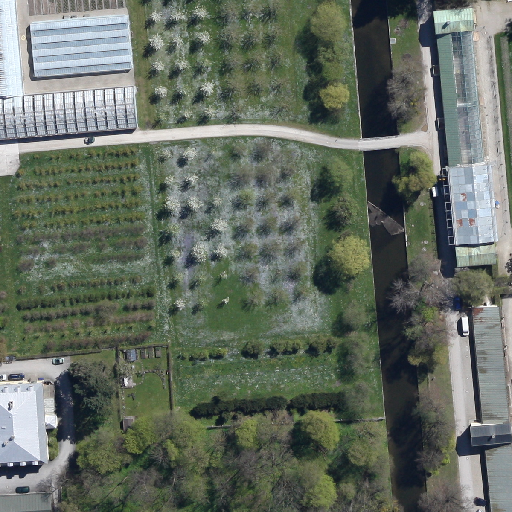
Referring expression: building along the road